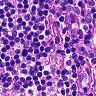
Metastatic tissue present: no